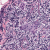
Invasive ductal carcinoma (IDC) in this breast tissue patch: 1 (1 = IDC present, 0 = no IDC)